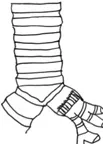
Subsequent lingular sleeve resection.
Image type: radiology (x_ray)